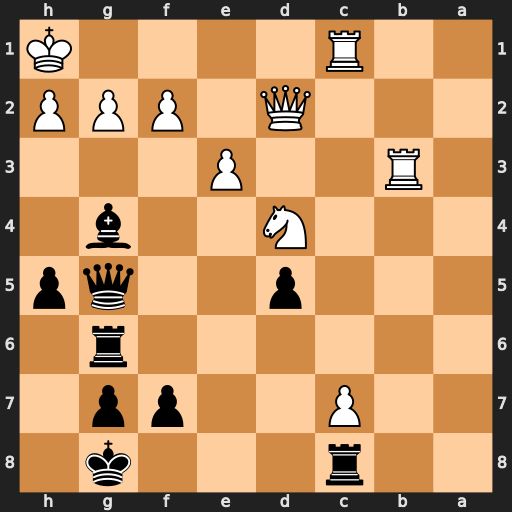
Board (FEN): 2r3k1/2P2pp1/6r1/3p2qp/3N2b1/1R2P3/3Q1PPP/2R4K
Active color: b
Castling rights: -
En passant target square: -
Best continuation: Bf3 Rg1 Bxg2+ Rxg2 Qxg2#